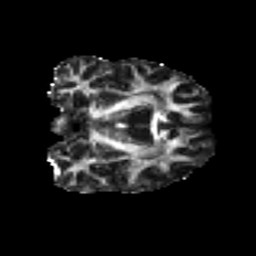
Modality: FA
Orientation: coronal
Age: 29
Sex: female
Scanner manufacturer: ge
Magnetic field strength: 3 T
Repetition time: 7.8 s
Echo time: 0.0606 s